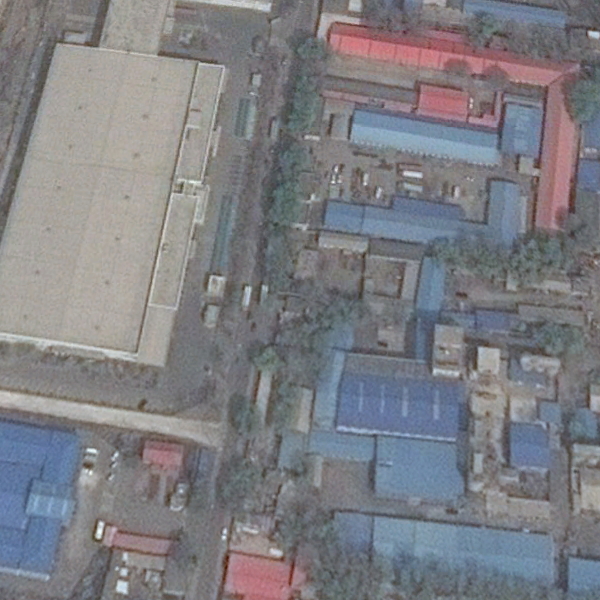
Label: Industrial